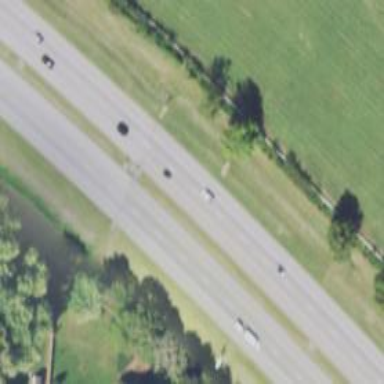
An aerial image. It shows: This image shows trunk highway that functions as expressway.